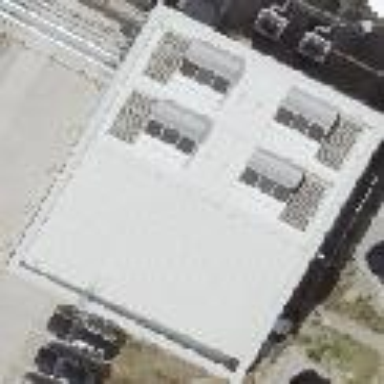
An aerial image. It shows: Industrial building.